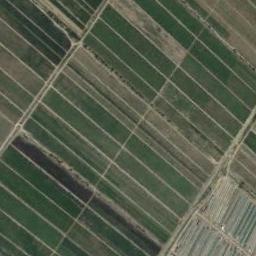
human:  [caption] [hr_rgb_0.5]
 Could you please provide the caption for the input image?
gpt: Lots of green rectangular farmlands are neatly arranged on the ground .

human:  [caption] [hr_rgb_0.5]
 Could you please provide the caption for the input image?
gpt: There are many neat rows of rectangular farmlands .

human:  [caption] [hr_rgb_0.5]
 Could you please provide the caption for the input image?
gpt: Many neatly arranged dark green, light green, Tan mixed rectangular farmlands of different sizes .

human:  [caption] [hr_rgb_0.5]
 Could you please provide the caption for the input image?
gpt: There are some green and bare rectangular farmland .

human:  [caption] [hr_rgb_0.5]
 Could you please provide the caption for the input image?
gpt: There are many green rectangular farmlands of the same size .